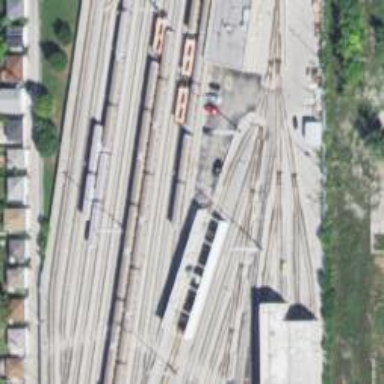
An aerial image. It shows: Electrified rail in service yard.